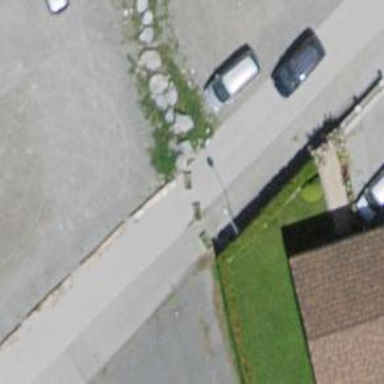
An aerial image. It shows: Block barrier.